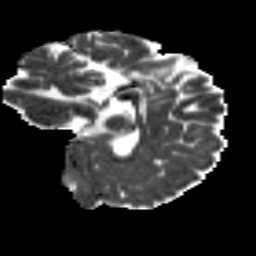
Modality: MD
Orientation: sagittal
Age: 18
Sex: female
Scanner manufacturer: siemens
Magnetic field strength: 3 T
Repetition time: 8.8 s
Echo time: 0.085 s